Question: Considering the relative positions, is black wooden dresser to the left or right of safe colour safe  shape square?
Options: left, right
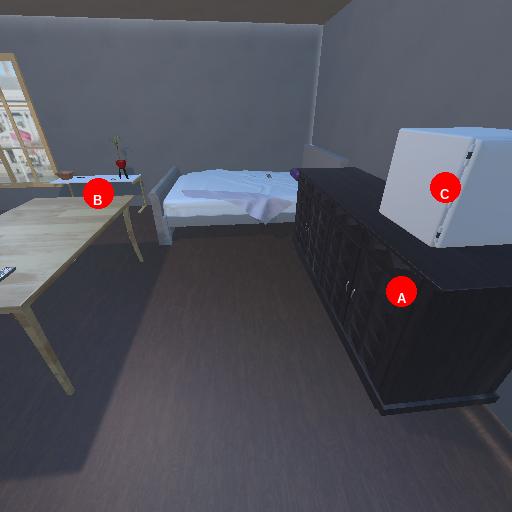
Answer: left